Question: When I start a new Android project in Eclipse I always get two errors relating to missing the import for Android R. I've asked about it before and I was told that a solution to fix this would involve using my bin folder. However, as well as missing the R import, my project doesn't create a bin folder.
Now, <URL> I have done the following to try and generate my bin folder:
1. Right Click your Project, go to Properties.
2. Select Java Build Path from Left Hand Side.
3. On the Right Hand Side, Select Source Tab.
4. Click on Add Folder, and mark the checkbox for bin as SELECTED under Source Folder Selection Window.
5. Press OK and OK again. And you will see your bin Folder.
When I follow those steps, I can get all the way to step 4 but it won't allow me to actually press the final ok button to bring the bin folder into my project.
Is there something that I'm missing in the above steps?
Here is what my project folder set up looks like. Please note this is just a basic project I have create using all default values:

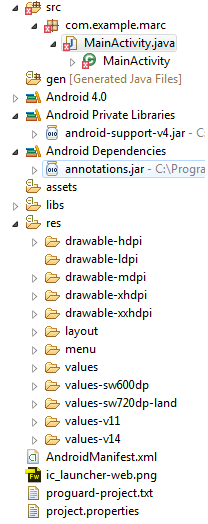
Answer: 'R.java' class that is automatically generated when you build.
It is a generated class. If you are using the Android Development Tools (ADT) it is generated whenever the project is built. You may have 'Build Automatically' turned off. Turn it on and build your project.
Your 'R.java' may not be generated by many reasons. Some of them are
- 'res'
> only a-z,mind that not capital...and white-space not allowedname must start with a character.not with a Number(0-9)name only _ symbol allowed.no other symbol alowed.
-
> Go into Project=>properties => Java build path= > Order and Export.
Please make sure all your jars are checked.
-
> Check if all tags etc are closed properly and there are no such errors
-
> TargetSDK specified in manifest differs from that specified using
project properties dialog.
- 'import android.R'
> No we don't need default android generated file.
-
> Open SDK manager, check the Android SDK build-tools, and Install
Check every thing, and then clean and rebuild your project.